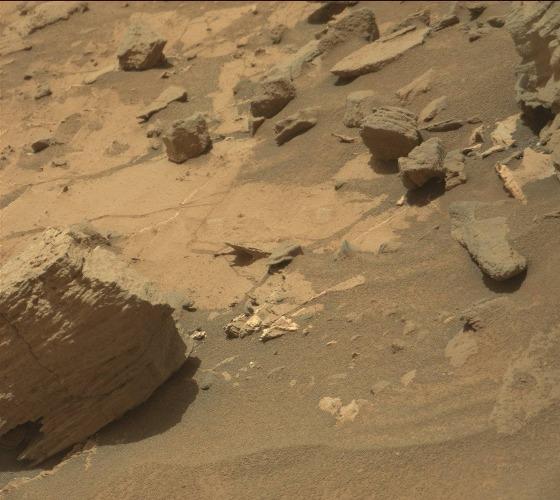
Terrain classes present: Bedrock, Gravel / Sand / Soil, Rock, Shadow